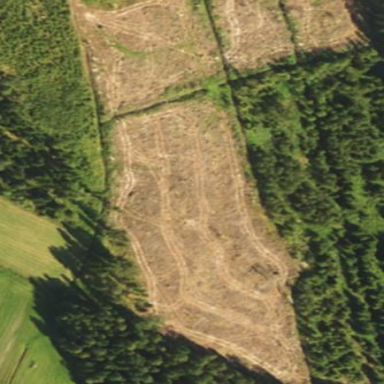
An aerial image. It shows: Clearcut area with scrub vegetation.